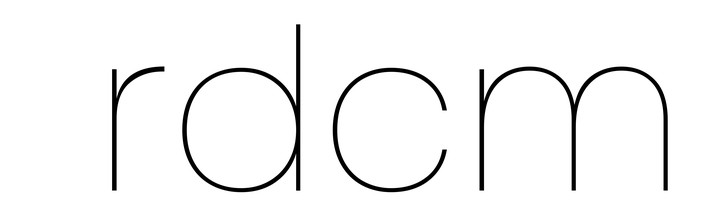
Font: Poppins-Thin